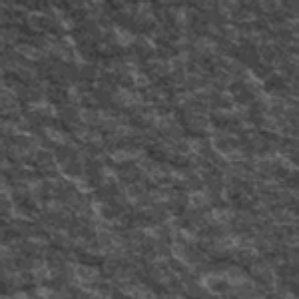
Label: frost